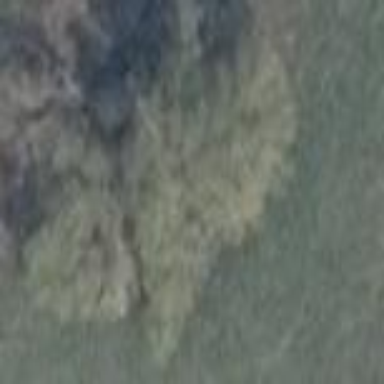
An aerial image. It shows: Patch of scrub vegetation.